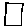
Label: square